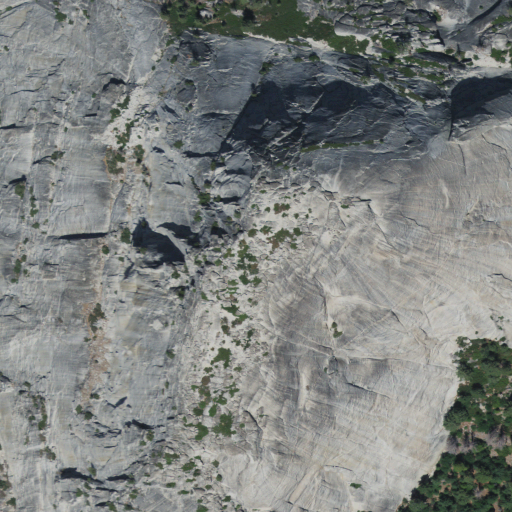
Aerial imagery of mountain in California named Balloon Dome containing shrub, grassland, barren land, and evergreen forest